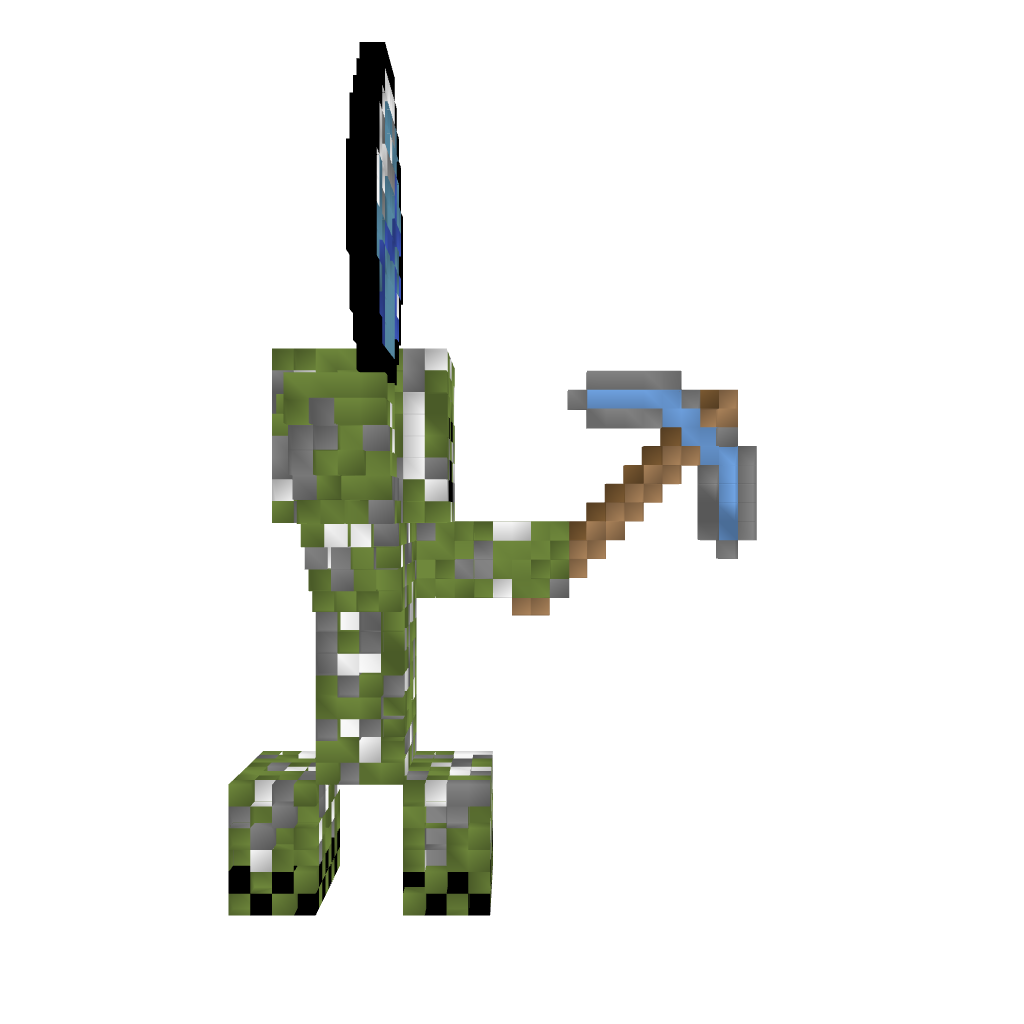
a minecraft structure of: Creeper Revenge a lot of white distortion all white should be green